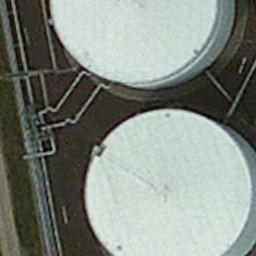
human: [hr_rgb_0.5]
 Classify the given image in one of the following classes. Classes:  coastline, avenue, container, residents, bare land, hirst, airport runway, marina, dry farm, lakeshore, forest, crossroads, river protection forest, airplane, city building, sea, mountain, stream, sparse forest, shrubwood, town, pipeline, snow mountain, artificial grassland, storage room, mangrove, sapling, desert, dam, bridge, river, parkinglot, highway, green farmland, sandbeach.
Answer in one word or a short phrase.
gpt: storage room